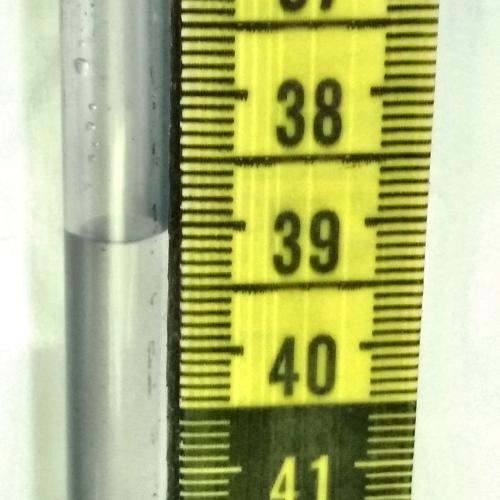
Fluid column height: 39.1 cm